Current action and preconditions to check: trajectory_clear

Your task: For each precondition in the list above, predict whether it will hold at this action.

Consider the current scene as observed from the mobile robot's camera, and analyze the predicted future states of all dynamic agents (e.g., people, animals, vehicles, or any moving entities) within the NEXT SECOND.

IMPORTANT: Only answer "very likely" if you are absolutely certain—based on strong, clear evidence—that a dynamic agent will violate the precondition in the predicted future state. Do NOT answer "very likely" for unlikely, ambiguous, or low-probability risks.

Ask yourself for each precondition: Is there a high probability, with clear and convincing evidence, that the predicted future states of any dynamic agent will interfere with the predicted future state of the currently executing action within the NEXT SECOND, causing that precondition to fail?

Assess the risk level based on these predictions. Use "likely" or "very likely" if motions create a clear risk of interference.

Use "neutral" or "improbable" if agents are nearby but their predicted paths are clearly diverging or non-conflicting.

Failure Risk Categories: "very improbable", "improbable", "neutral", "likely", "very likely"

Answer Format: Output ONLY the probability_of_failure value from these categories: "very improbable", "improbable", "neutral", "likely", "very likely"

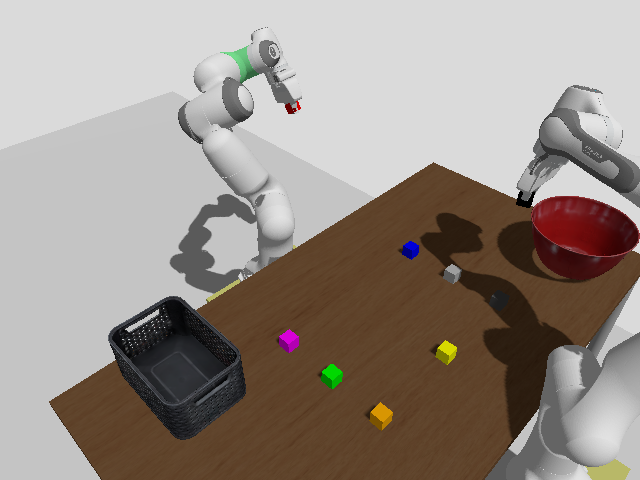

Answer: very improbable